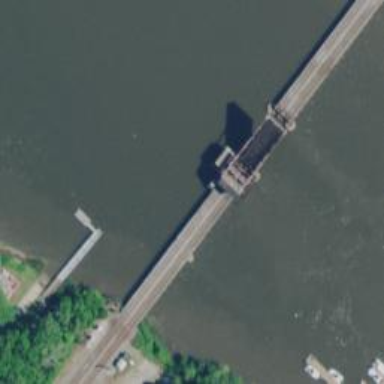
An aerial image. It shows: Movable bridge over railway.